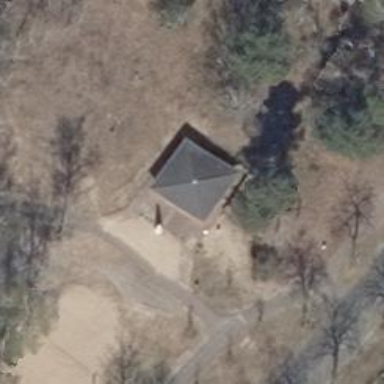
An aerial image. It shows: Kiosk.